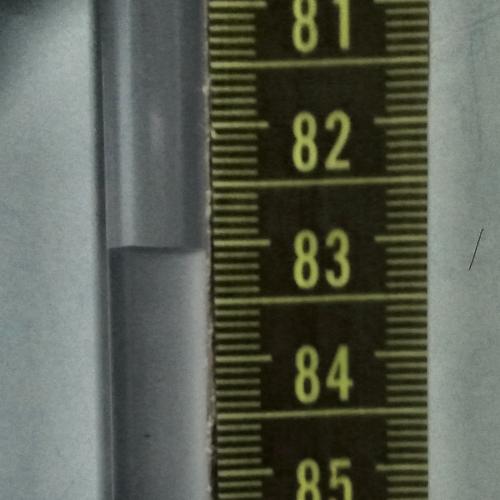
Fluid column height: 83.1 cm